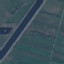
Label: River